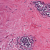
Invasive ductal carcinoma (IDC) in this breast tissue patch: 0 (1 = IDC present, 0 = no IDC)